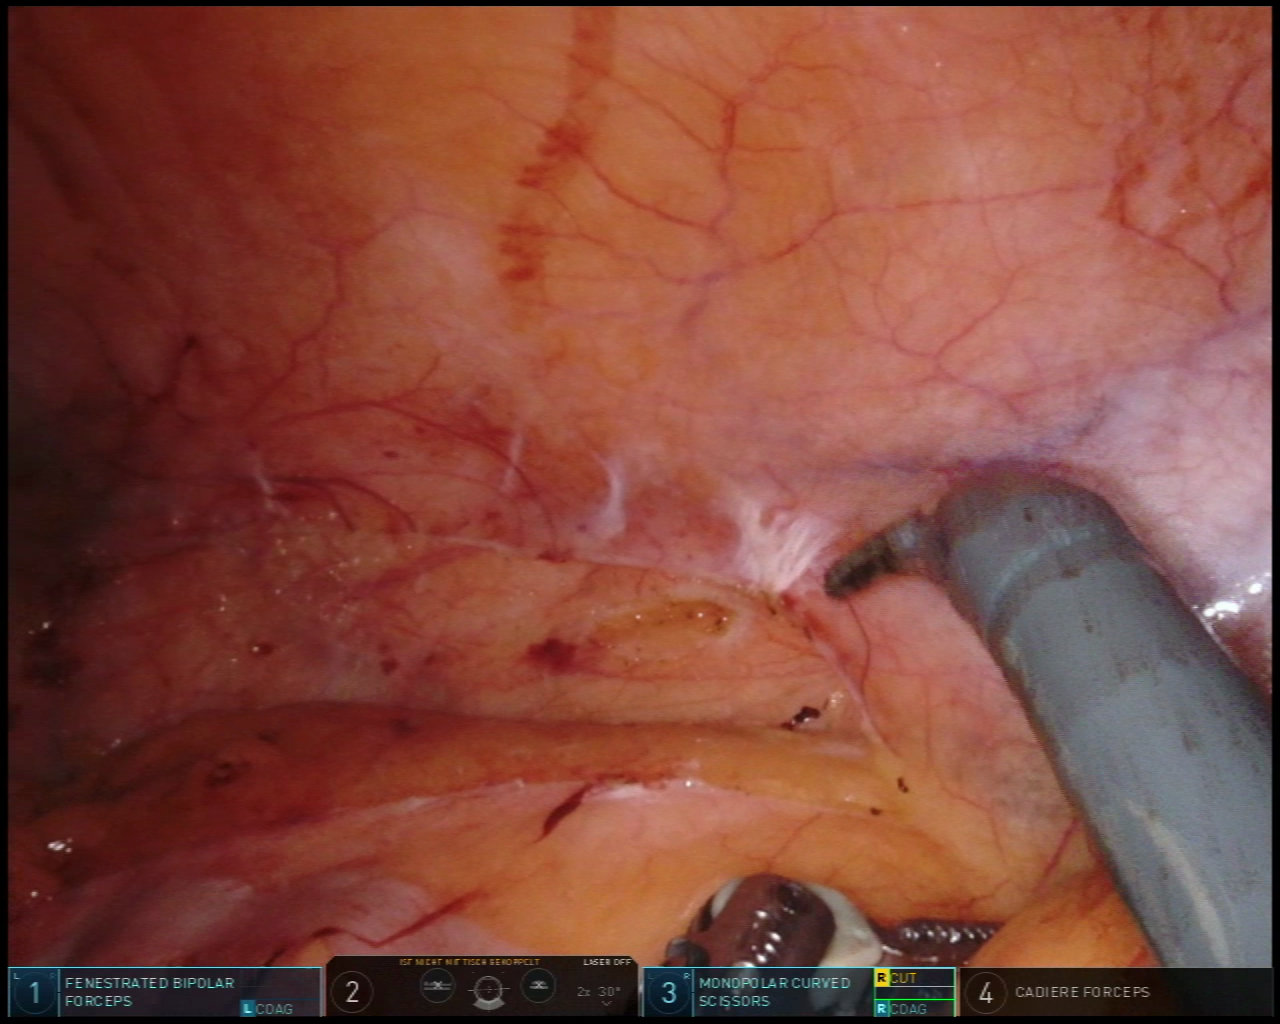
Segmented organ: abdominal_wall
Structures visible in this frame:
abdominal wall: yes
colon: yes
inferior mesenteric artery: no
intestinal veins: no
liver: no
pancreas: no
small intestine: no
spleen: no
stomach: no
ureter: no
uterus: no
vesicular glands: no